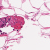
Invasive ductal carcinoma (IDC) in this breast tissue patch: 0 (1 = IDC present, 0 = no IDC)